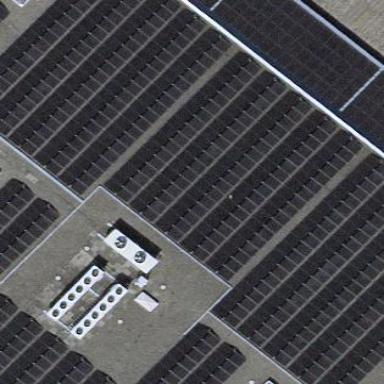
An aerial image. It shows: Solar power generator utilizing photovoltaic technology with solar photovoltaic panels.